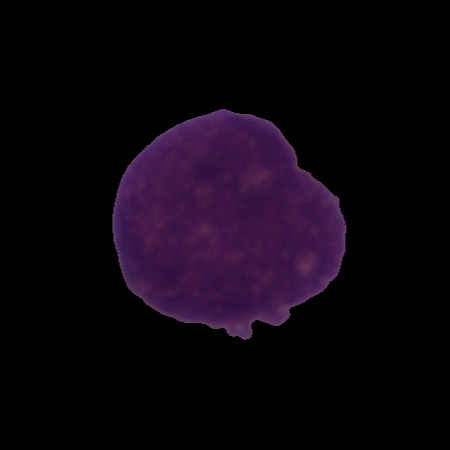
Label: cancer